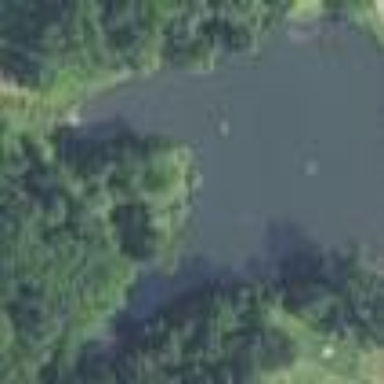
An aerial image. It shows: Peaceful pond surrounded by nature.